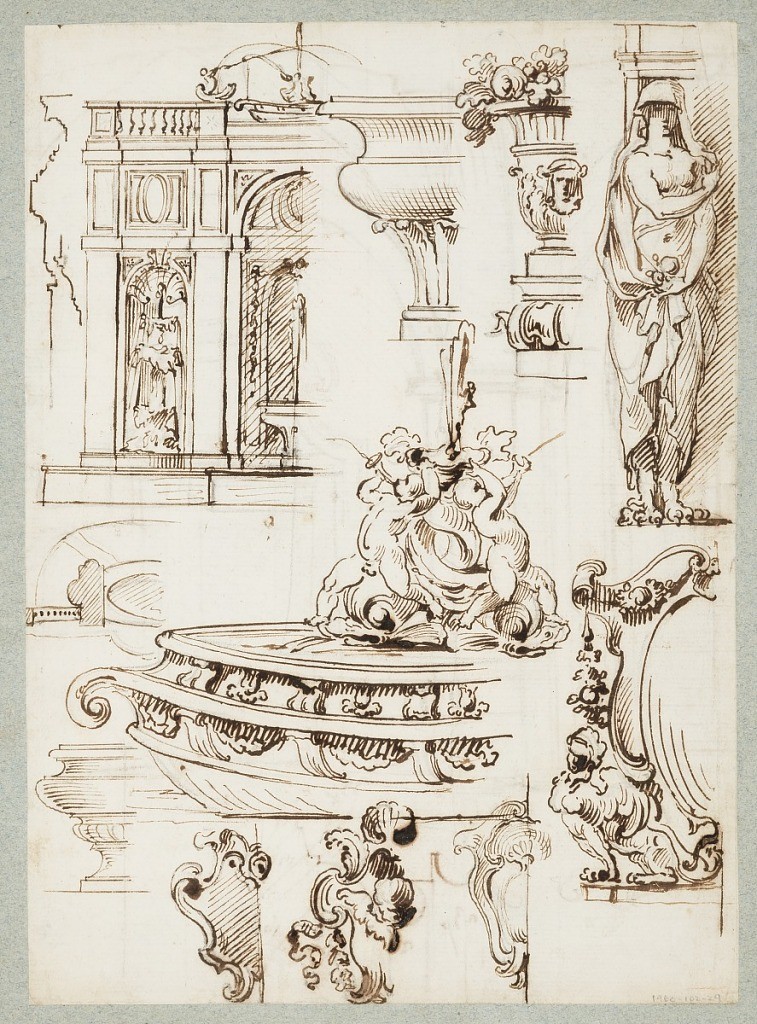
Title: Album page
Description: One sheet of paper drawn on recto and verso, mounted onto an album page with window cutout to see verso.